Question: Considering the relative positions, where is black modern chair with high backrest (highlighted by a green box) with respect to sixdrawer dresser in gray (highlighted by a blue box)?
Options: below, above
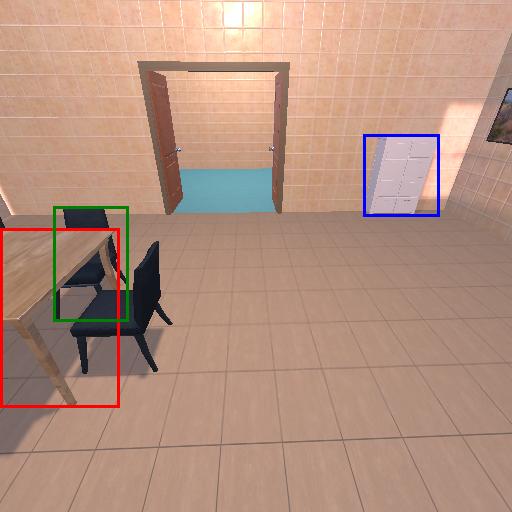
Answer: below